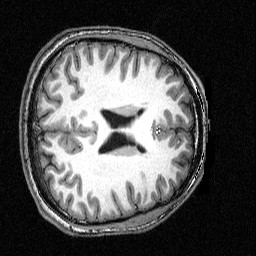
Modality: T1w
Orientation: axial
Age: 23
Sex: male
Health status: healthy
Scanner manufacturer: siemens
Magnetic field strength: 3 T
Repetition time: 2.5 s
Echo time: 0.00393 s